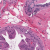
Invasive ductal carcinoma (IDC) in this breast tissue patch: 0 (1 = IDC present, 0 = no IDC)